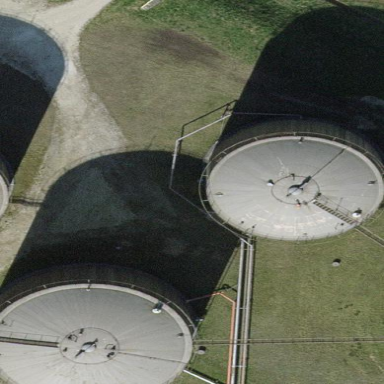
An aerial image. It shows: Industrial building with storage tank.